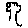
Label: tree